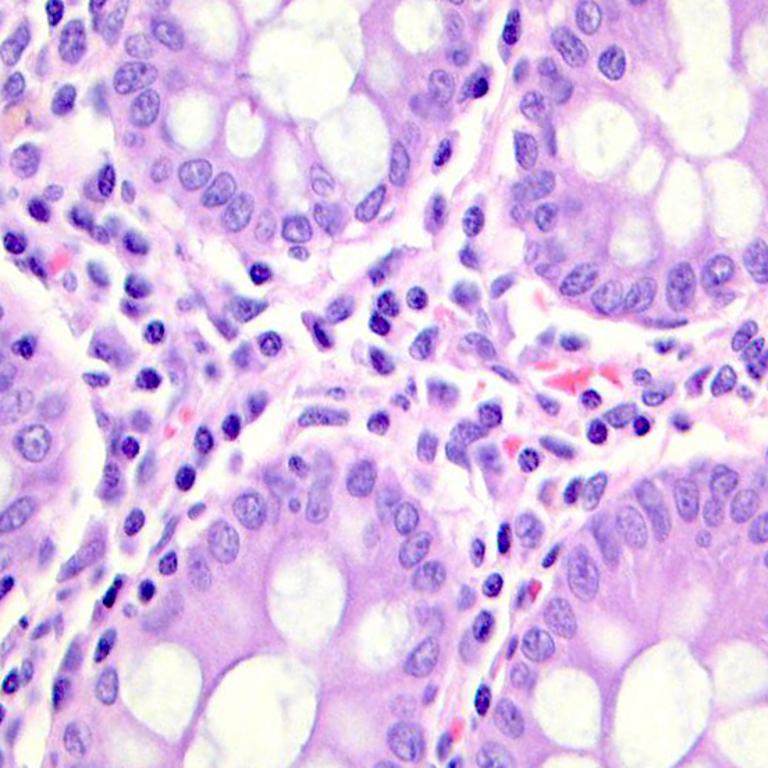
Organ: colon
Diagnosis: benign